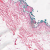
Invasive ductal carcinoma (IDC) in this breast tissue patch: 0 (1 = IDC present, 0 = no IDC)